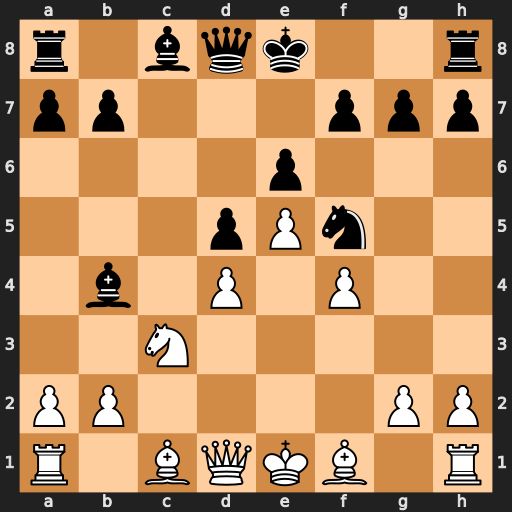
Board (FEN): r1bqk2r/pp3ppp/4p3/3pPn2/1b1P1P2/2N5/PP4PP/R1BQKB1R
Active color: w
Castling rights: KQkq
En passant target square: -
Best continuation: Qa4+ Bd7 Qxb4